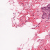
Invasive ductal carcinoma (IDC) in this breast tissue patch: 0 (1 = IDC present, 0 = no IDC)